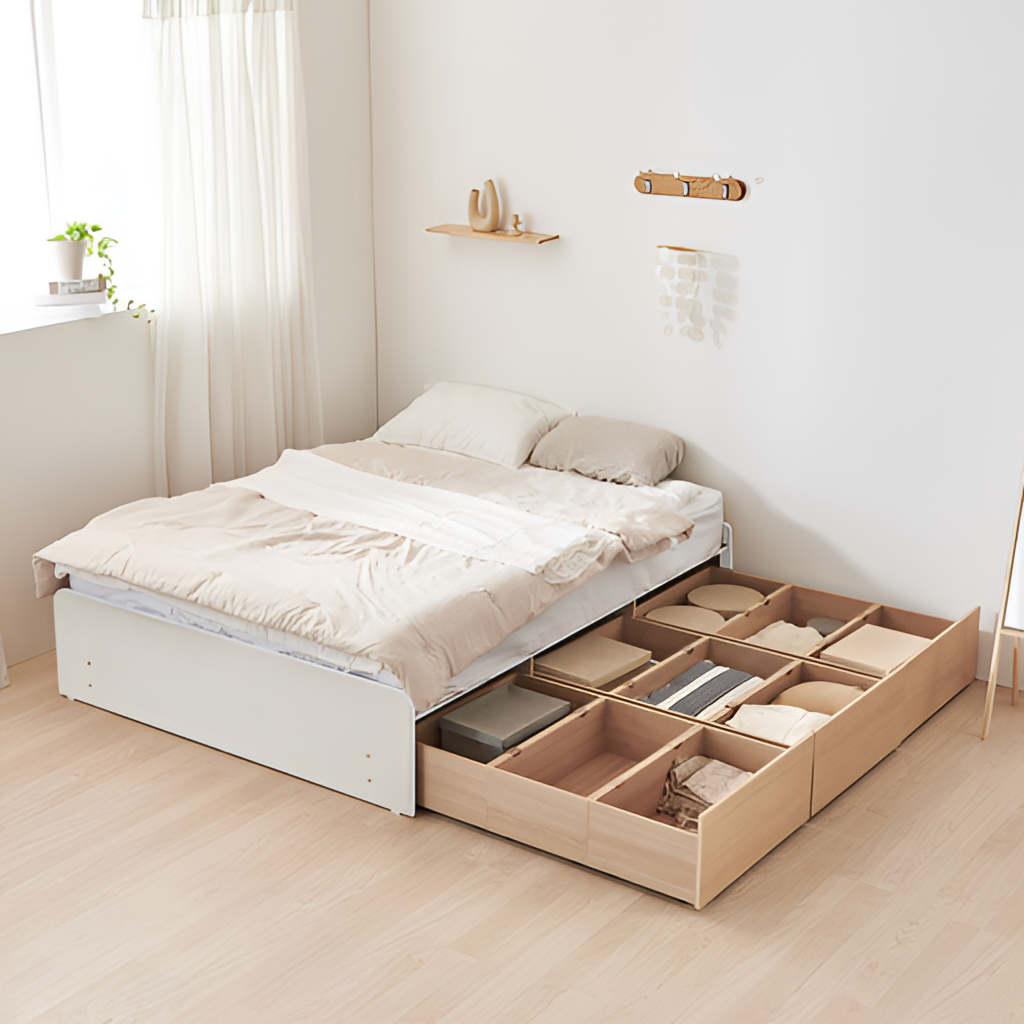
bedroom, beige wood bed with storage, beige paint wallpaper, with solid pattern, minimalist, beige wood flooring, with plank pattern